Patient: sex F, age 53
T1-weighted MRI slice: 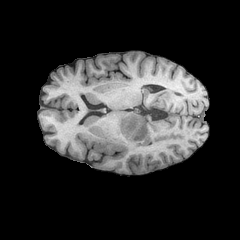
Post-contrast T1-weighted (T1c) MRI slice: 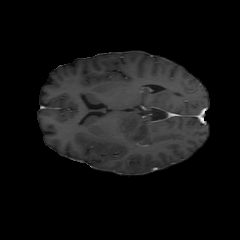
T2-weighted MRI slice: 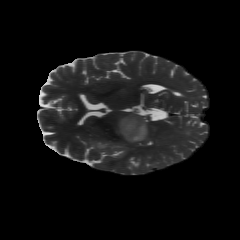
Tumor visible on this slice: yes
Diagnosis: Astrocytoma, IDH-wildtype
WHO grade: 3